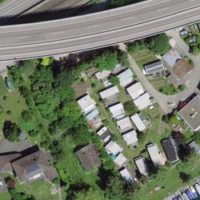
EUNIS habitat code: 53
Species observed at this site:
Fagus sylvatica